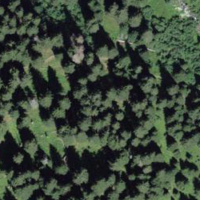
EUNIS habitat code: 43
Species observed at this site:
Stellaria nemorum